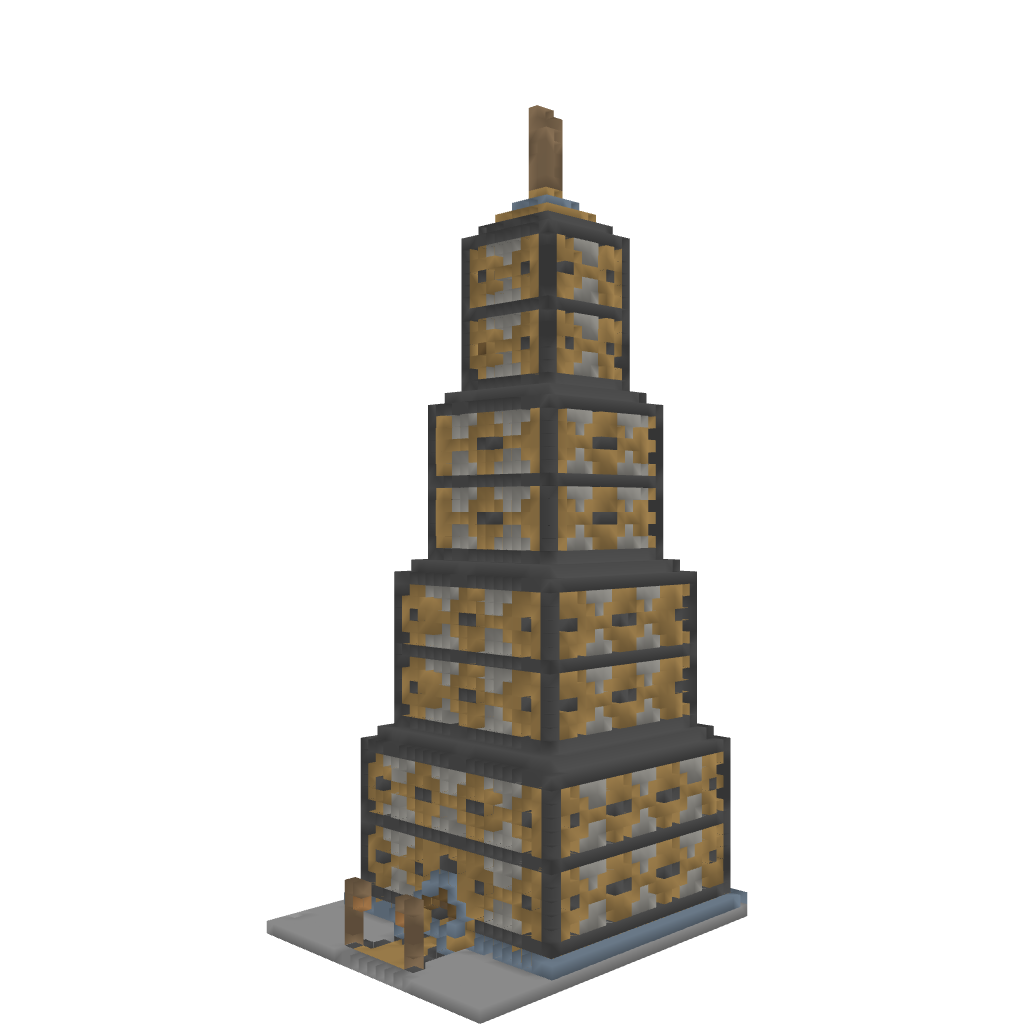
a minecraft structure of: Clock Tower